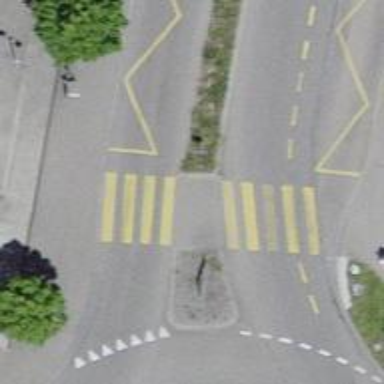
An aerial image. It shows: Marked crossing with pedestrian island.